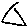
Label: triangle